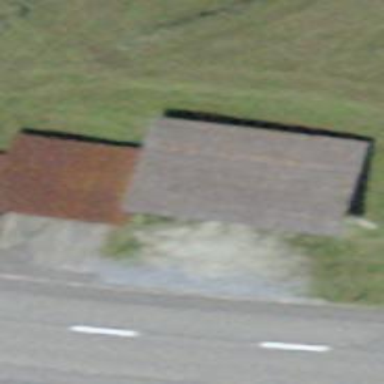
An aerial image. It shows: Shed.